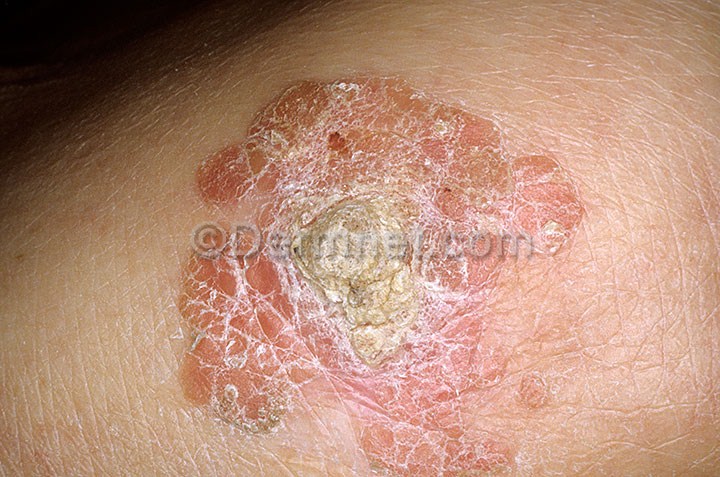
Disease: Actinic Keratosis Basal Cell Carcinoma and other Malignant Lesions